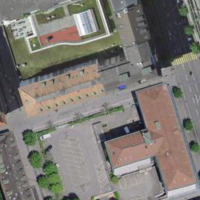
EUNIS habitat code: 54
Species observed at this site:
Astrantia major